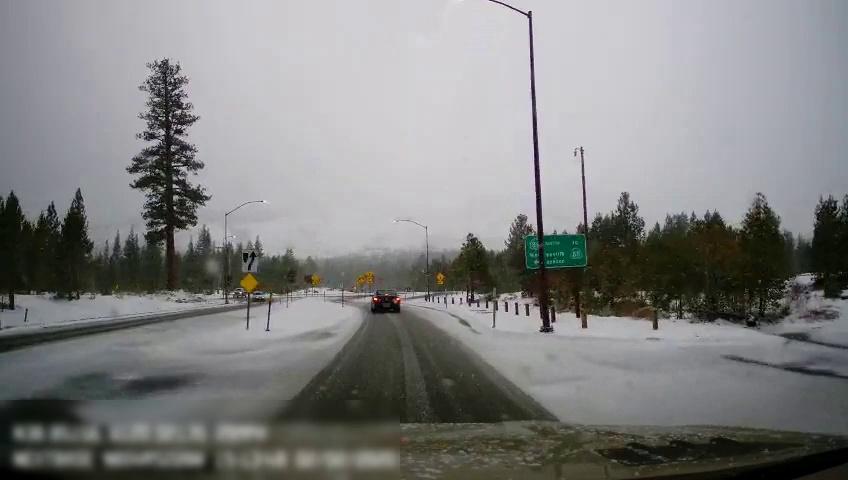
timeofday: Day
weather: Snowy
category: Drivable Space
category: Vehicles | Car
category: Vehicles | Truck
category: Vehicles | Car
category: Traffic | Signs
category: Traffic | Signs
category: Traffic | Signs